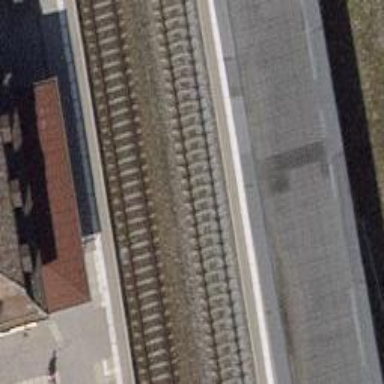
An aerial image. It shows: Railway stop with public transport stop position.